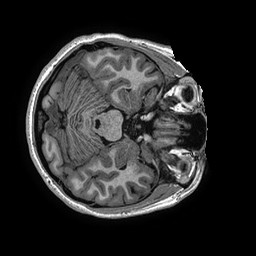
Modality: T1w
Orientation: axial
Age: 22
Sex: female
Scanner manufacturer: ge
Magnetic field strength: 3 T
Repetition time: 0.006952 s
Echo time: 0.00292 s